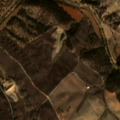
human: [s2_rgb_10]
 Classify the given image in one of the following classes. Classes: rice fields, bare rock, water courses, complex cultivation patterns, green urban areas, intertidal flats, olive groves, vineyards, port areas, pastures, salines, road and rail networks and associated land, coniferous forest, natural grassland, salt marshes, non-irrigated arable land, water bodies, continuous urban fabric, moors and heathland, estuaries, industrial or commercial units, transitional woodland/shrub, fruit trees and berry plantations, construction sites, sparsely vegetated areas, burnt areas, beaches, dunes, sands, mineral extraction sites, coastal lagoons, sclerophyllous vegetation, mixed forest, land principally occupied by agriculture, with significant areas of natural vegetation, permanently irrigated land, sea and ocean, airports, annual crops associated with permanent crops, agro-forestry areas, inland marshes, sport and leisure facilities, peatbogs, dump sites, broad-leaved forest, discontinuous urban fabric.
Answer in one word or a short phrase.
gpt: non-irrigated arable land, pastures, complex cultivation patterns, agro-forestry areas, broad-leaved forest